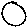
Label: circle